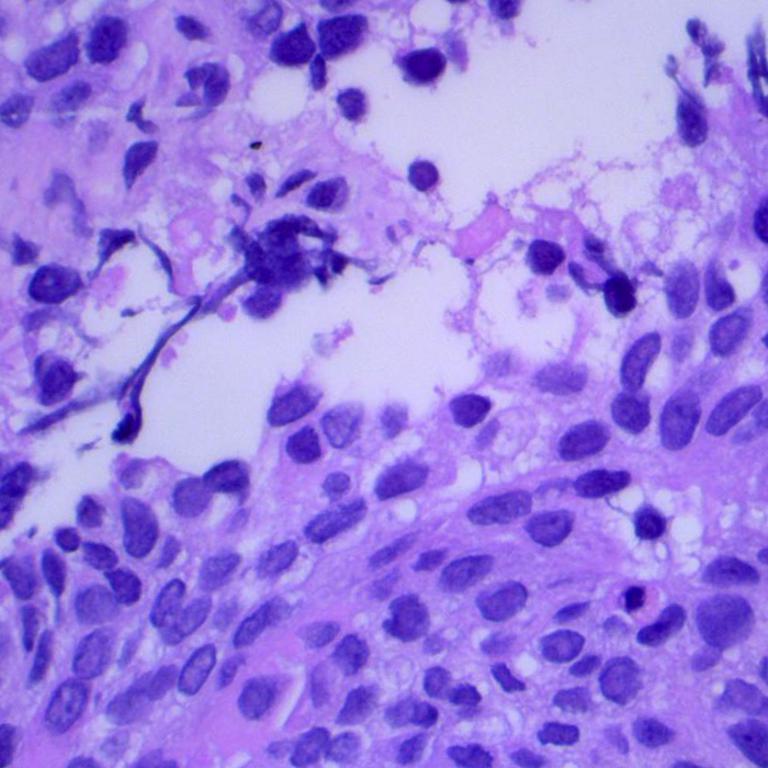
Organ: lung
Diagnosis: squamous carcinomas